Aerial crown-view tile of a tropical tree (Barro Colorado Island, Panama), acquired 20241216:
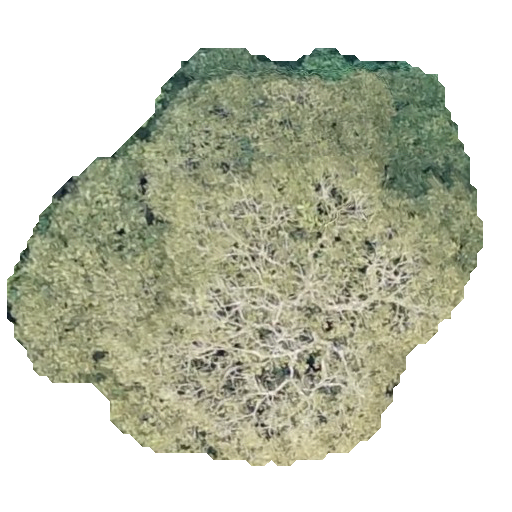
Species: Dipteryx oleifera
GBIF accepted scientific name: Dipteryx oleifera
Crown area: 207.028 m²